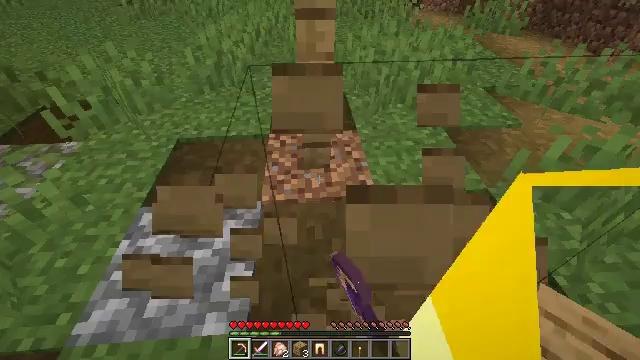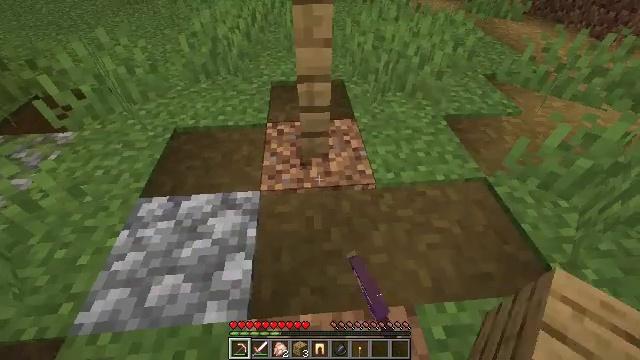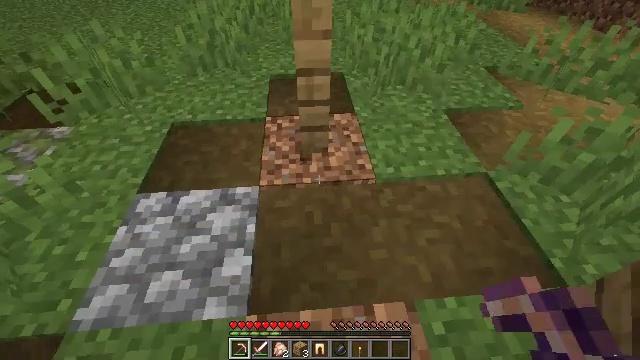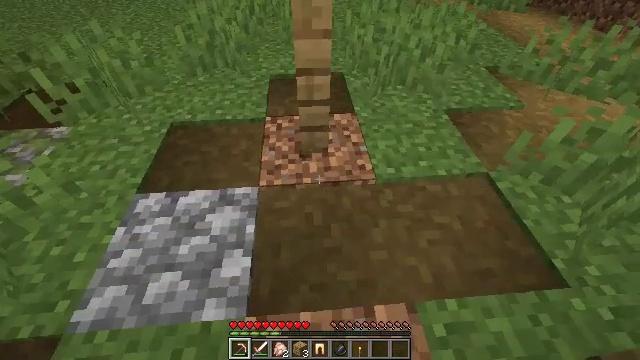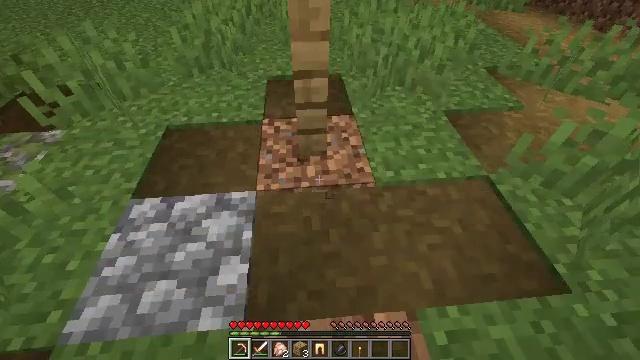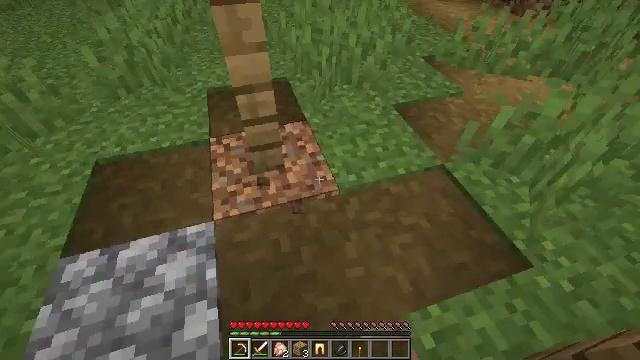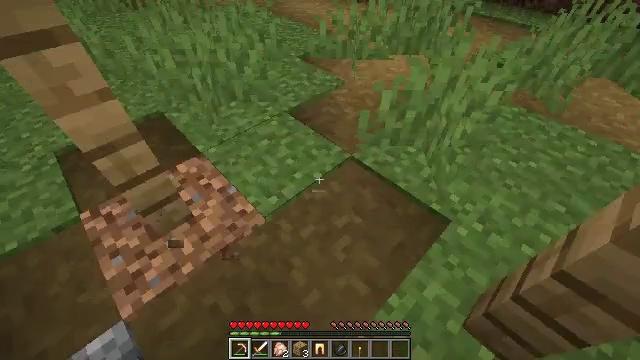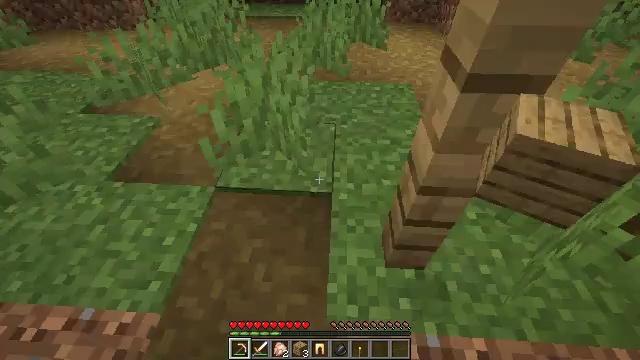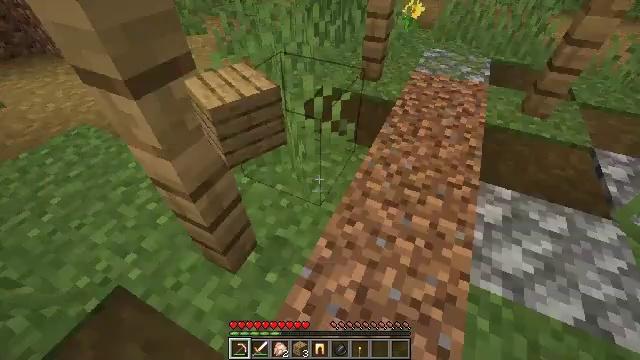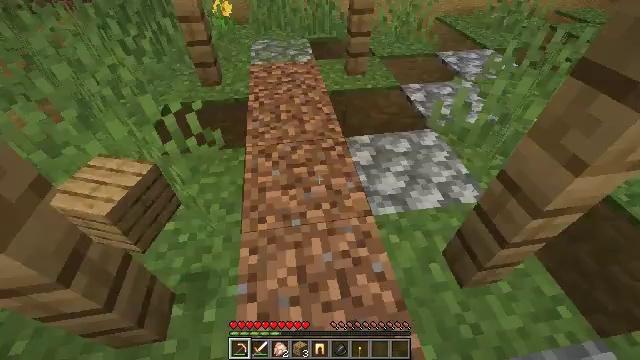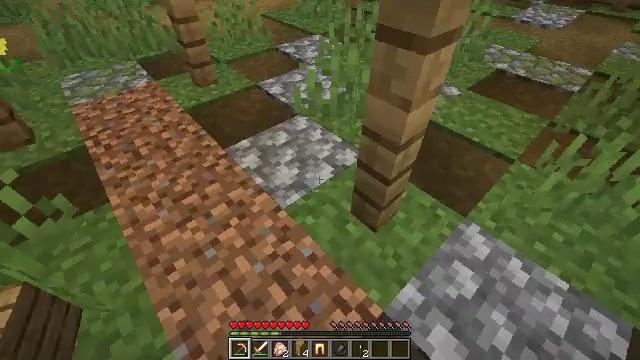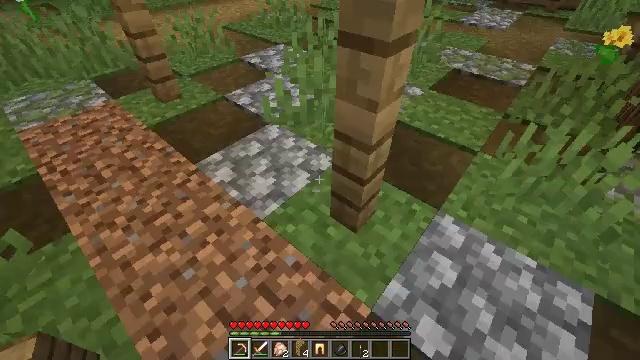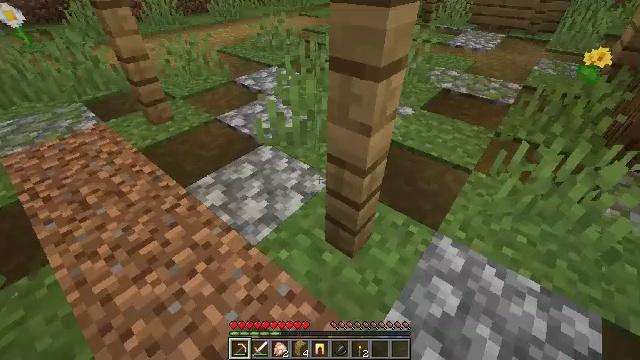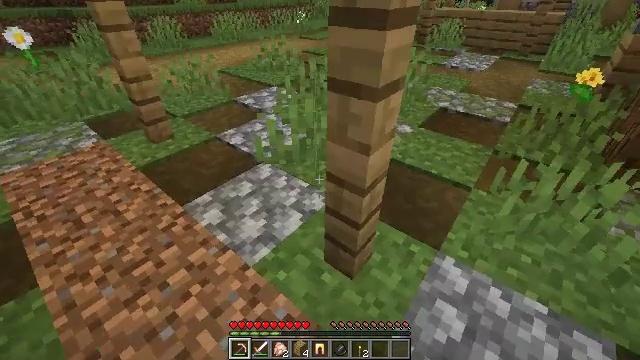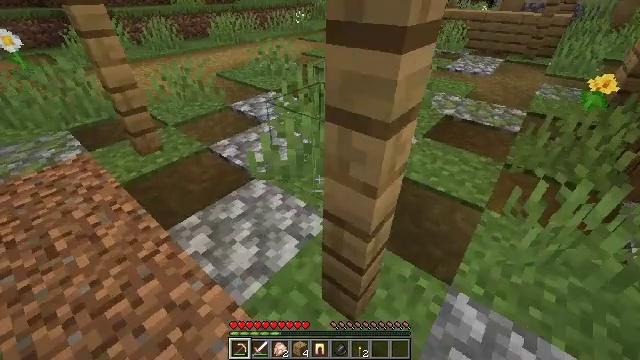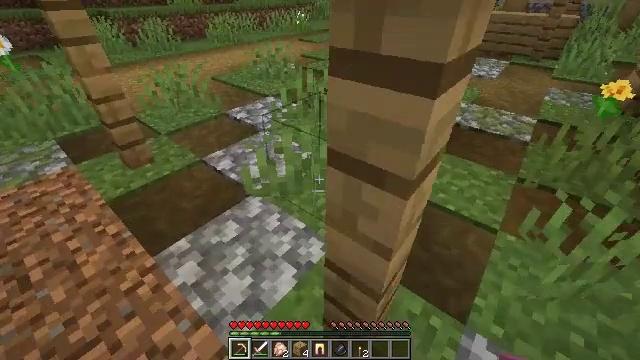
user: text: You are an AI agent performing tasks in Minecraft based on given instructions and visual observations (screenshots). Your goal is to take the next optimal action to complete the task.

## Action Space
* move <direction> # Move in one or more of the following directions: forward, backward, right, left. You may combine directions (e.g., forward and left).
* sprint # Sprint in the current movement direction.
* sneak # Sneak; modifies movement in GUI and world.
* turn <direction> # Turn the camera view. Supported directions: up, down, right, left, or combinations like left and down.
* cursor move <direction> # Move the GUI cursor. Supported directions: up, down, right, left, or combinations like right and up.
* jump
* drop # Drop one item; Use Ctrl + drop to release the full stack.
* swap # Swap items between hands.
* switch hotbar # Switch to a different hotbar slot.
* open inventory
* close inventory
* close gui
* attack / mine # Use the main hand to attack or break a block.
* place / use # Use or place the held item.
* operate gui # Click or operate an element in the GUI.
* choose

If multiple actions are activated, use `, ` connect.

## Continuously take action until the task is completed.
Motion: motion action
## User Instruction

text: Mine cobblestone underground.
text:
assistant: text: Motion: turn down, attack / mine
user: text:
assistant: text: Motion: turn down, attack / mine
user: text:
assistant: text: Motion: attack / mine
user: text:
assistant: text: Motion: move forward
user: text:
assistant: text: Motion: move forward, turn right
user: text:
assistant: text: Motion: move forward, turn right
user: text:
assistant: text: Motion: turn right and up
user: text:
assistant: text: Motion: turn right
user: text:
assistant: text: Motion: turn right
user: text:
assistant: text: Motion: turn right
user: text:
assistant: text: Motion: turn right and up
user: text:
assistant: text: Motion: move forward, turn right and up
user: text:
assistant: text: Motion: move forward, turn up
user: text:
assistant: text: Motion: move forward
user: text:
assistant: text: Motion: move forward
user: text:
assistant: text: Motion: move forward
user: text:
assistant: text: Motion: move forward
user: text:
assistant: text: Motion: turn left and down
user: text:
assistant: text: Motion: turn left and down
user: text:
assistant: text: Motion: turn left and down
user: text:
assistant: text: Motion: move forward, turn down
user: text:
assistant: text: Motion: move forward, turn right and down
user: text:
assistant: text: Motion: move forward, turn right and down
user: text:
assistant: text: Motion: move forward, turn right and down, attack / mine
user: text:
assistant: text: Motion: turn right and down, attack / mine
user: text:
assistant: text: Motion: attack / mine
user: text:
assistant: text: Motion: turn up, attack / mine
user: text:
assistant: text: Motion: attack / mine
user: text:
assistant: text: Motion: turn right and down, attack / mine
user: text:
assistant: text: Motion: turn right and down, attack / mine